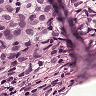
Metastatic tissue present: yes